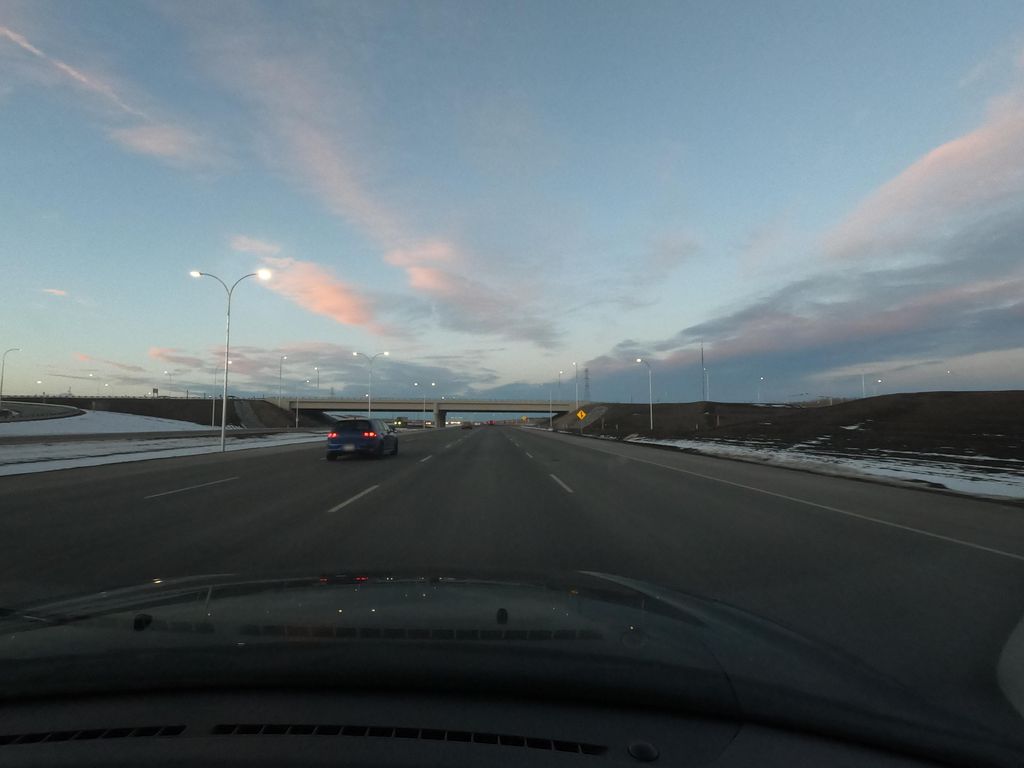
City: calgary